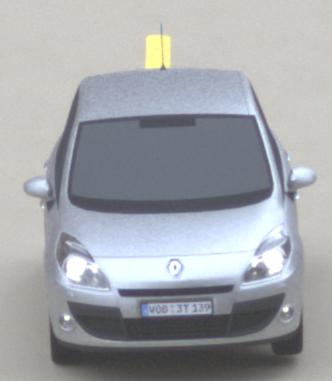
Make: Renault
Model: Scénic 1.6 16V 110
Detailed model: Scénic (III)
Model produced from: 2009/06
Model produced until: 2010/08
Doors: 5
Color: white
Road condition: dry road
Daytime: midday
Contrast: low contrast